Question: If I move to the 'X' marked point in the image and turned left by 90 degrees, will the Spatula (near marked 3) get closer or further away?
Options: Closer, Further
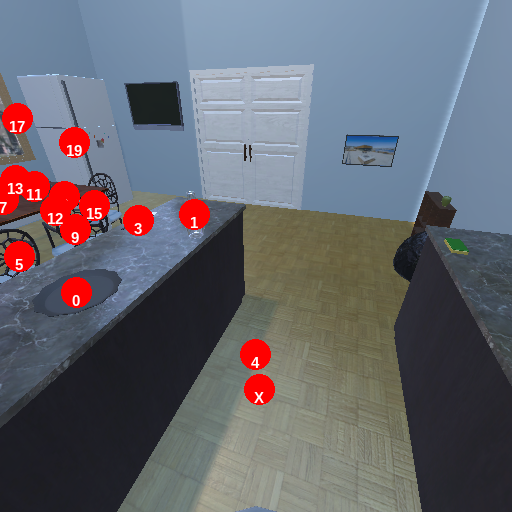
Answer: Closer